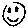
Label: smiley face